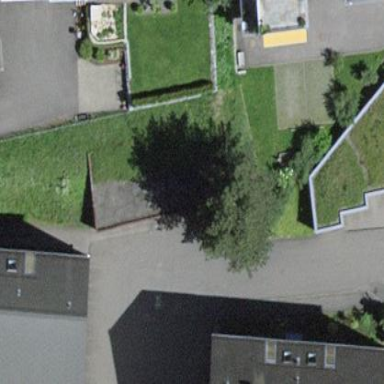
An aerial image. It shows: Group of garages.